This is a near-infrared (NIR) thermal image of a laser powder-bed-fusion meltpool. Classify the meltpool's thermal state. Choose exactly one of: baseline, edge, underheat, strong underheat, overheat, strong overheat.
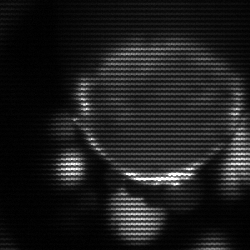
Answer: edge